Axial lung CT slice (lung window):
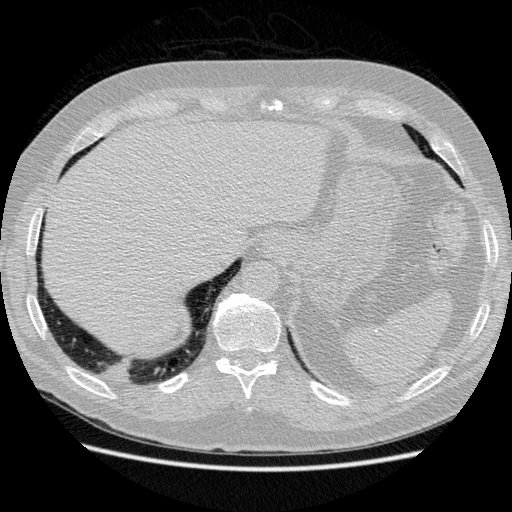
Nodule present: no